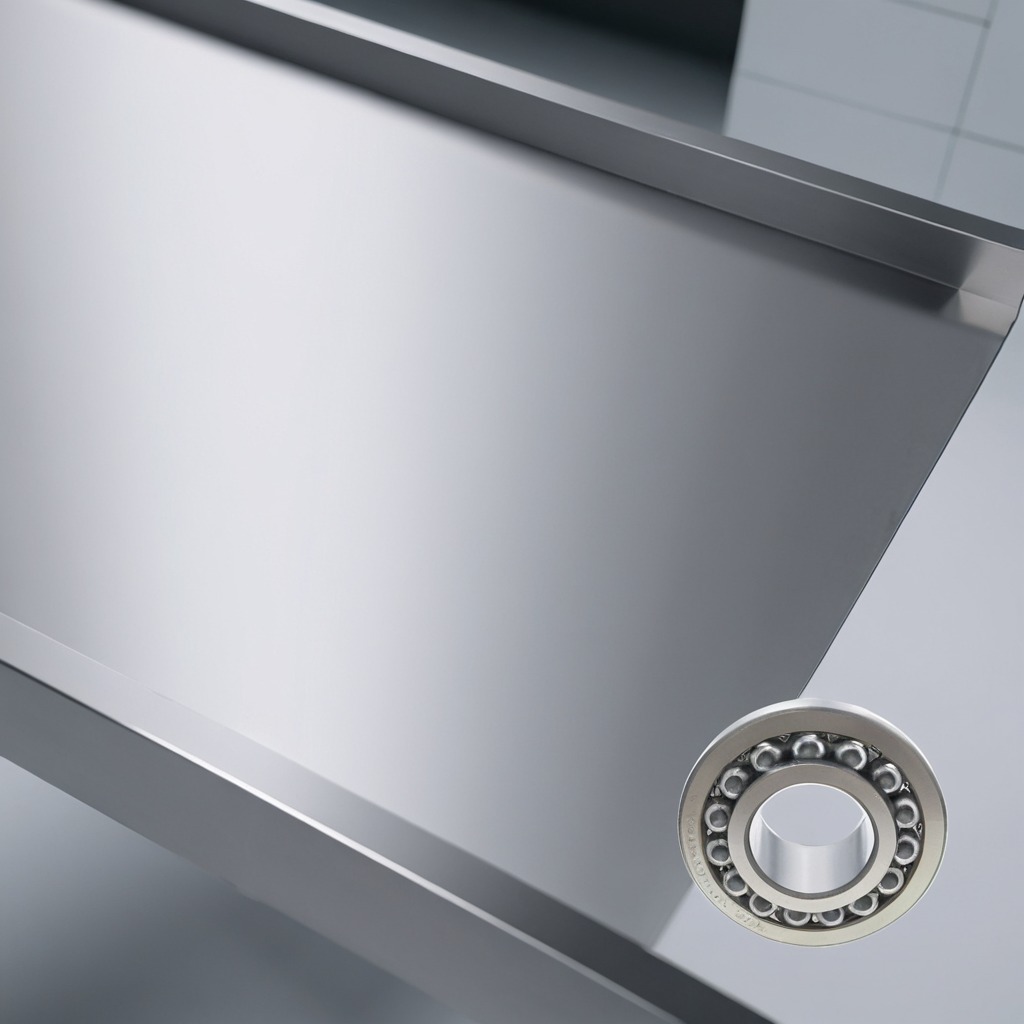
A metal ball bearing is lying on a stainless steel table in a high-end prototyping lab.